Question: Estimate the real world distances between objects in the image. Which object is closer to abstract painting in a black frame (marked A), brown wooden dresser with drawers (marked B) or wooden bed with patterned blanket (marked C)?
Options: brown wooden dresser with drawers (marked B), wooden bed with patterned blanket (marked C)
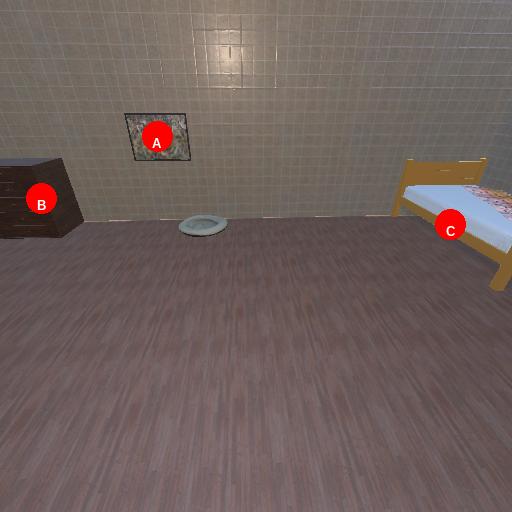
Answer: brown wooden dresser with drawers (marked B)